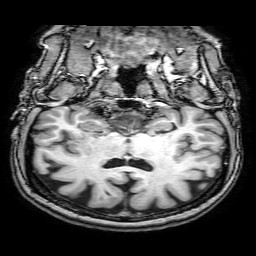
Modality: T1w
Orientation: sagittal
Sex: female
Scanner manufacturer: philips
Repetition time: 0.008117 s
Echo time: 0.00371 s